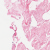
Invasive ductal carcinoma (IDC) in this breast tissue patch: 0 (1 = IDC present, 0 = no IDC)